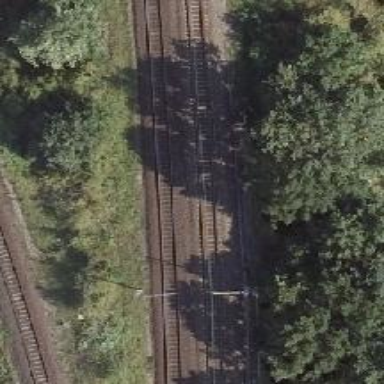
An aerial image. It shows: Railway signal.